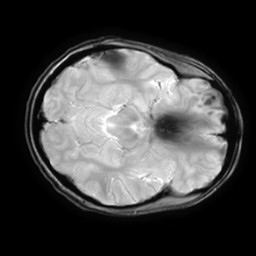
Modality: T2starw
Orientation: axial
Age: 23
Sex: female
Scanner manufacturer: ge
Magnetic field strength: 3 T
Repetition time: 0.65 s
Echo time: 0.02 s